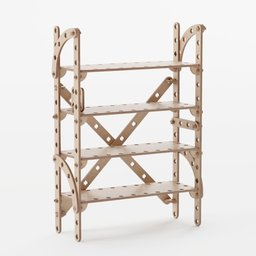
Label: furniture